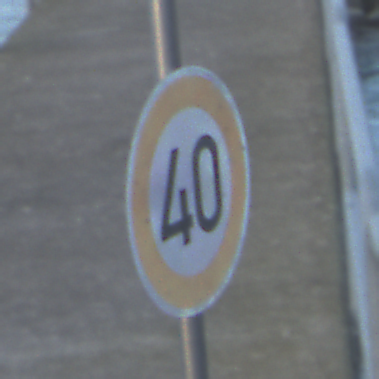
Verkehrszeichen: Geschwindigkeit40
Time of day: SunriseSunset
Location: Outdoor (Suburban)
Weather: PartlyCloudy
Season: NotSpecified
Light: Natural